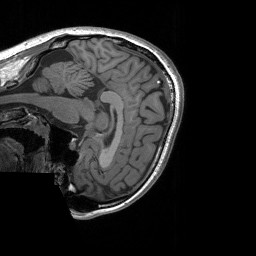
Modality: T1w
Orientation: sagittal
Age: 21
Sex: female
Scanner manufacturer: siemens
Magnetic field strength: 3 T
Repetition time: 1.8 s
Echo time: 0.00252 s